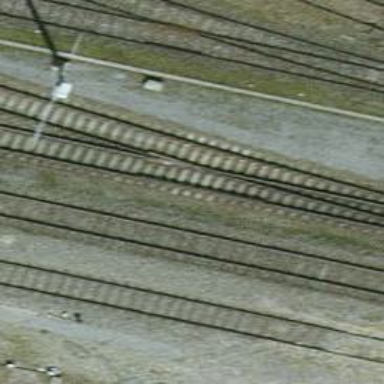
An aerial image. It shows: Railway siding with one electrified track and contact line.